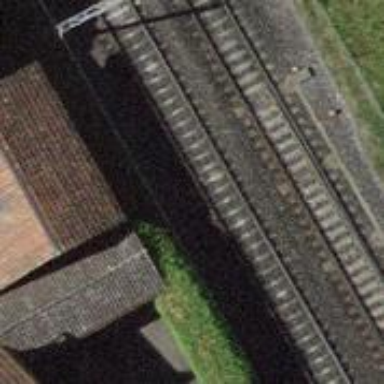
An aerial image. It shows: Single railway track with electrified contact line.